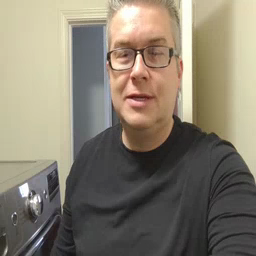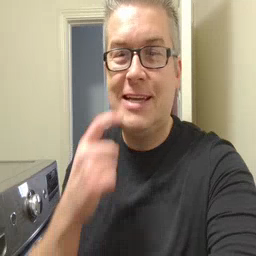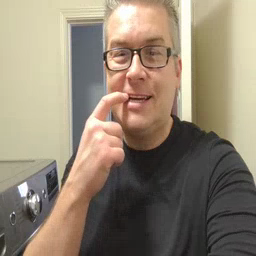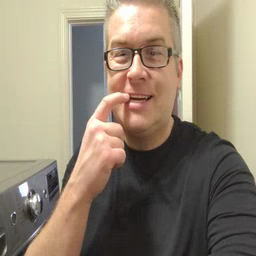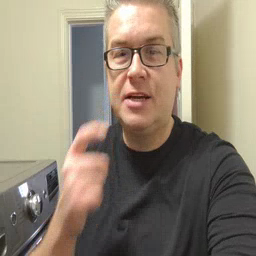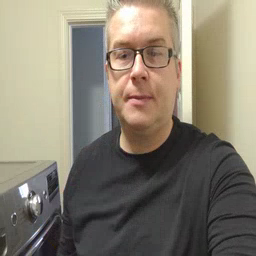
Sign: tooth